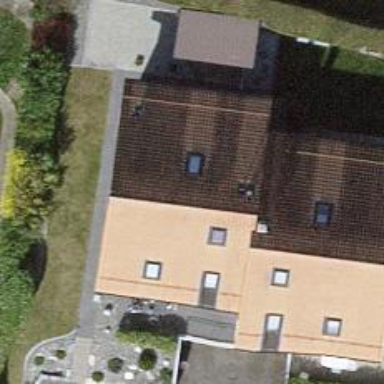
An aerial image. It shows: Semi-detached house.